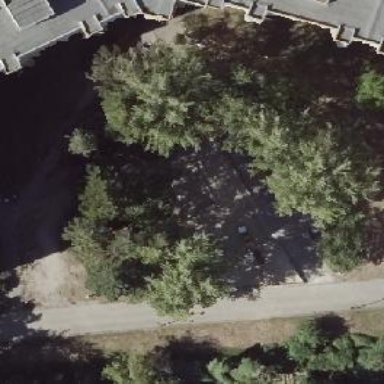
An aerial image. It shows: Playground area for leisure land.